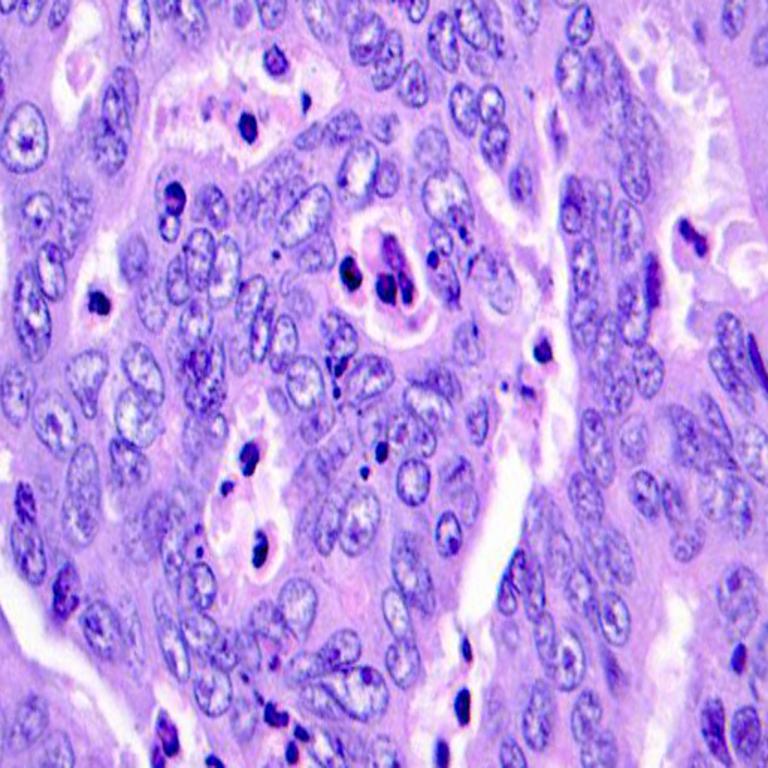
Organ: colon
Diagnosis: adenocarcinomas